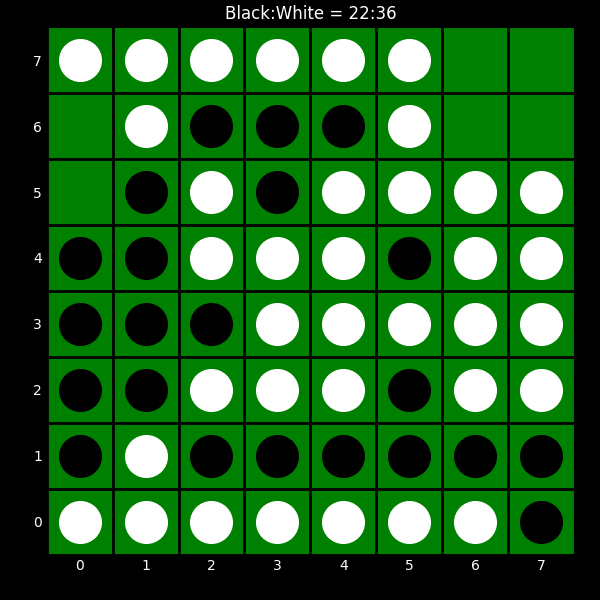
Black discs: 22
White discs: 36